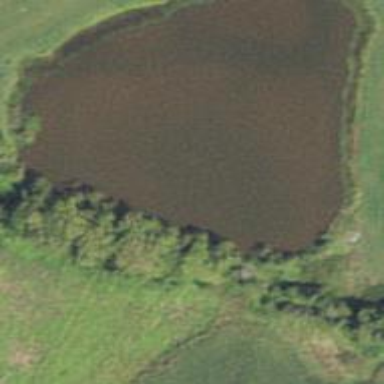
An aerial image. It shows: Peaceful pond surrounded by nature.